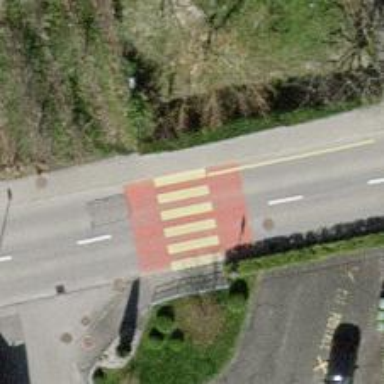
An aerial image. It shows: Marked zebra crossing on the road.